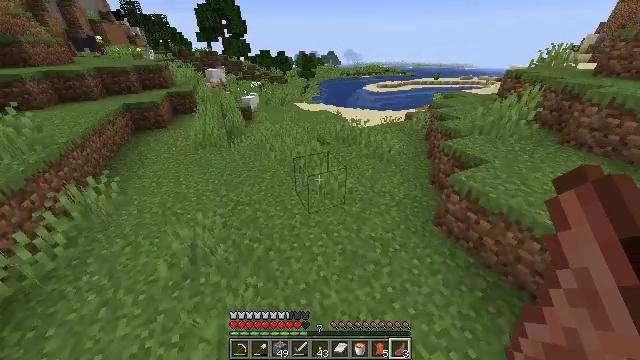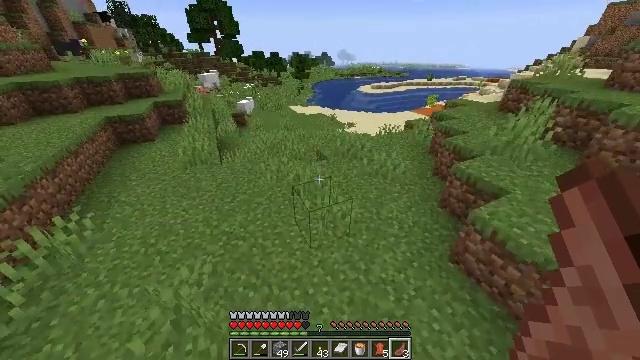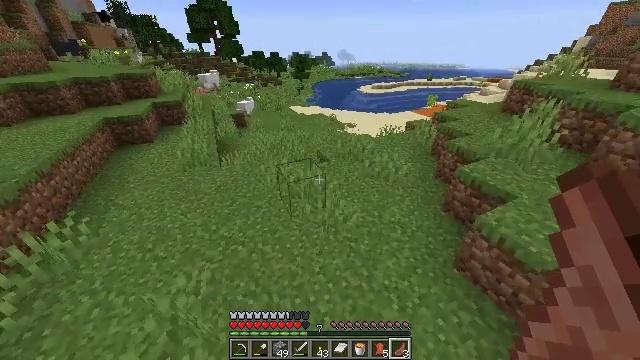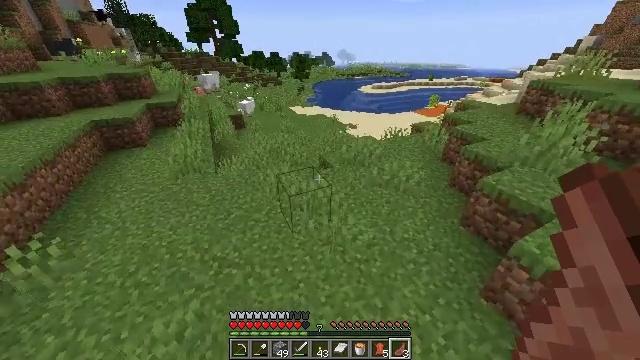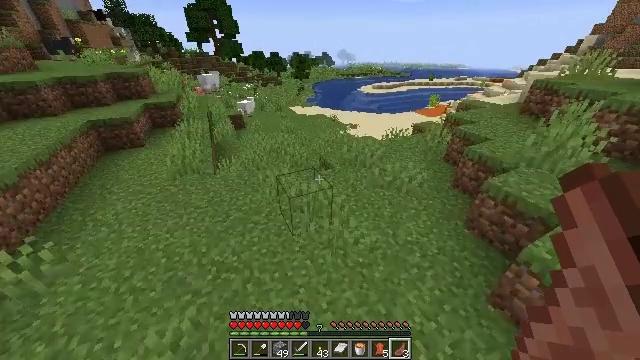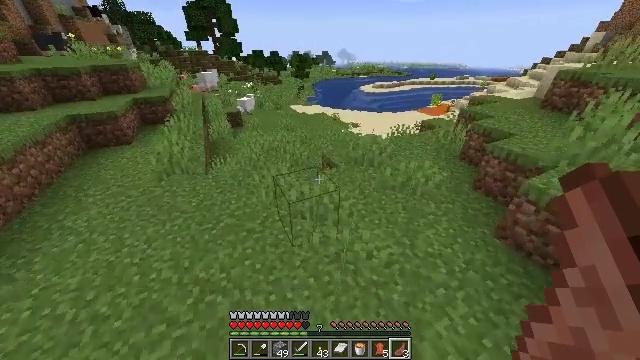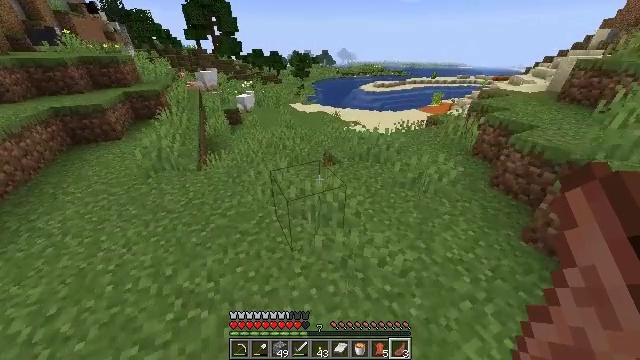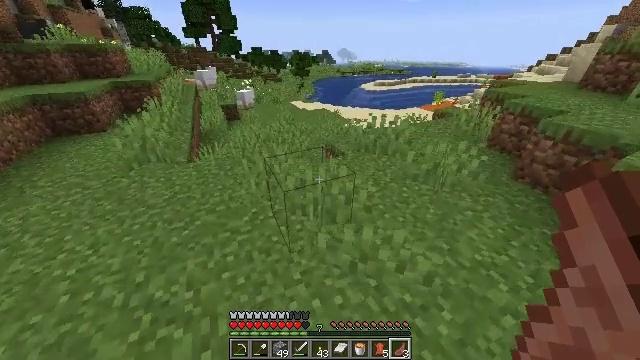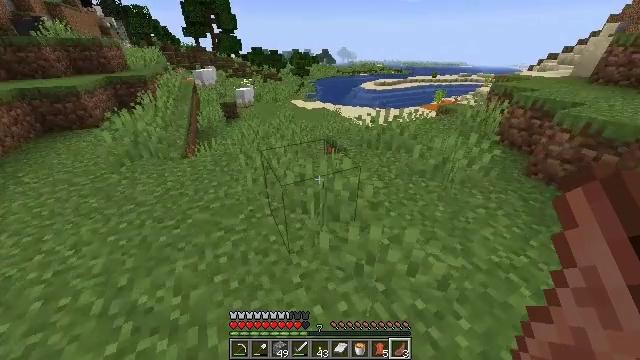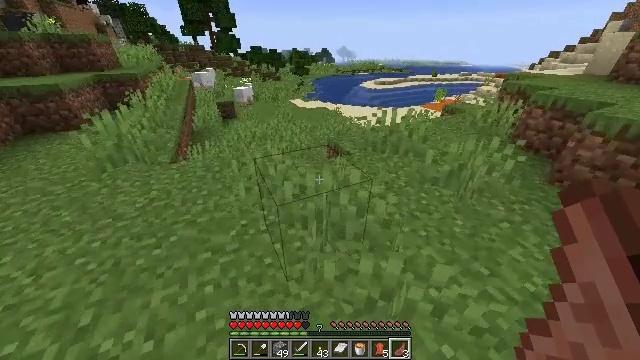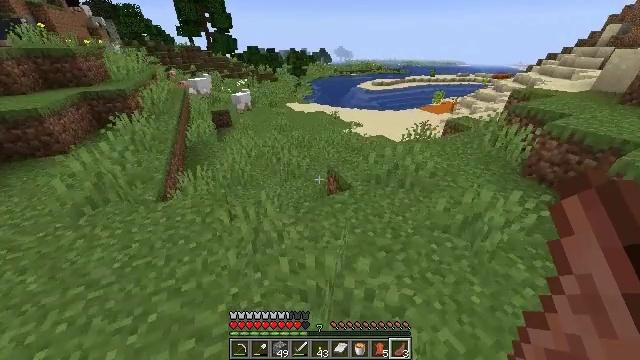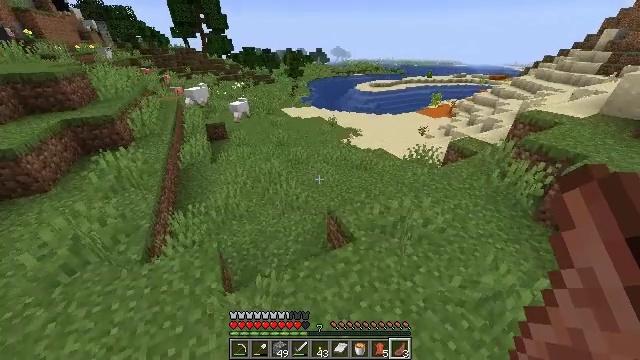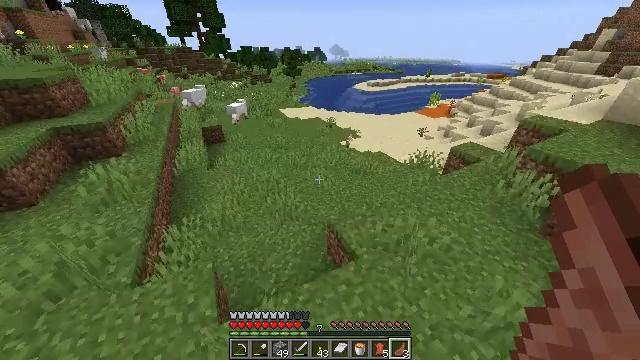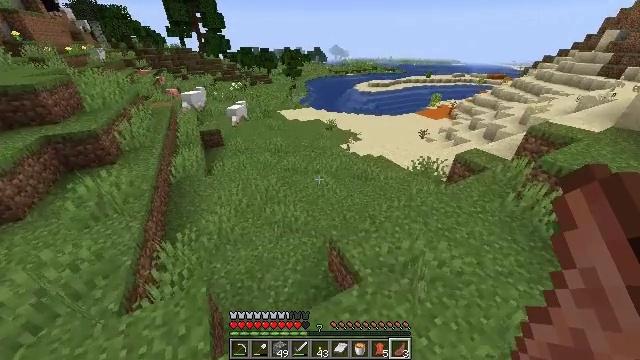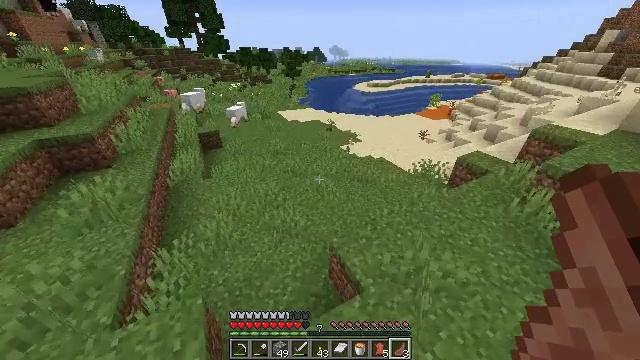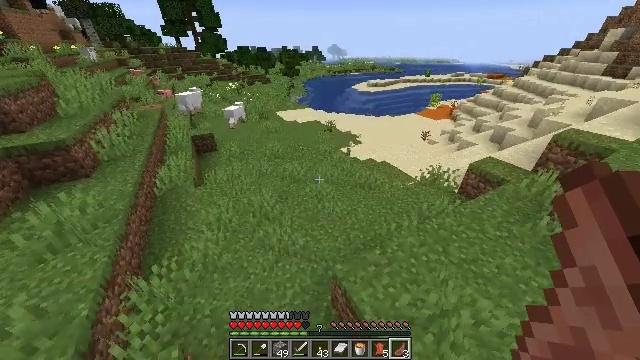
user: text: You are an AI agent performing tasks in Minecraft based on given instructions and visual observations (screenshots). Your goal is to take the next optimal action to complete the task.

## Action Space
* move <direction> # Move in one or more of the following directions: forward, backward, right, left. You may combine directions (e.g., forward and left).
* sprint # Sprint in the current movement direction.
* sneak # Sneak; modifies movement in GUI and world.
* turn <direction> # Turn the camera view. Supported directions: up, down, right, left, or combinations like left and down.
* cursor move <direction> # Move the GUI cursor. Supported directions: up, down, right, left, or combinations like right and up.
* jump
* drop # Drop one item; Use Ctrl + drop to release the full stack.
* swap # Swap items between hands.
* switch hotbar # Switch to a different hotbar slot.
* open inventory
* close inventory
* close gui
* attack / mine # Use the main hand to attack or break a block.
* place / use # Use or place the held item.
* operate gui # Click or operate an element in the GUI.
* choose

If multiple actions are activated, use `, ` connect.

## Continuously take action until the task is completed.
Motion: motion action
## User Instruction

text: Mine red sand from the ground.
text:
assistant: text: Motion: move forward, sprint, turn right, jump
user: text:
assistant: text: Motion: move forward, sprint, jump
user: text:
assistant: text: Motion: move forward, sprint, jump
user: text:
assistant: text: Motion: move forward, sprint, jump
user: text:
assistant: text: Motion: move forward, sprint, jump
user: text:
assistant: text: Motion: move forward, sprint, jump
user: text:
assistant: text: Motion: move forward, sprint, jump
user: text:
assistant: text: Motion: move forward, sprint, jump
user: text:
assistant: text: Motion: move forward, sprint, jump
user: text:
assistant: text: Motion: move forward, sprint, jump
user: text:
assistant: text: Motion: move forward, sprint, jump
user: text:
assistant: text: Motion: move forward, sprint, jump
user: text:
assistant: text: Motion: move forward, sprint, jump
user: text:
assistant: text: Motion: move forward, sprint, jump
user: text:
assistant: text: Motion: move forward, sprint, jump
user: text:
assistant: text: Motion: move forward, sprint, jump
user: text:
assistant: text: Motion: move forward, sprint, jump
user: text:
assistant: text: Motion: move forward, sprint, jump
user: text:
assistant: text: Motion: move forward, sprint, jump
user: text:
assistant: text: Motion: move forward, sprint, jump
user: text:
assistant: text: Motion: move forward, sprint, turn right, jump
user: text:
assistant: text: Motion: move forward, sprint, turn right, jump
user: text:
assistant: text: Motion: move forward, sprint, turn right, jump
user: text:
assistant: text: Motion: move forward, sprint, turn right, jump
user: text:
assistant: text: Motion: move forward and move left, sprint, turn right, jump
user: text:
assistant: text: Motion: move forward and move left, sprint, jump
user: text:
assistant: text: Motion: move forward and move left, sprint, jump
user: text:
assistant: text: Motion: move forward and move left, sprint, turn right, jump
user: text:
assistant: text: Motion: move forward and move left, sprint, turn right, jump
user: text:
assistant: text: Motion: move forward and move left, sprint, jump